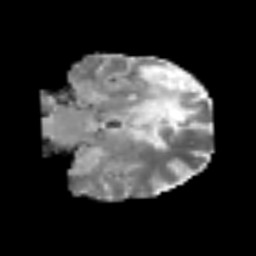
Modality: MD
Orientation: coronal
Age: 66
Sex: male
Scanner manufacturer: siemens
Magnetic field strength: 3 T
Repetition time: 6.1 s
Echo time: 0.101 s